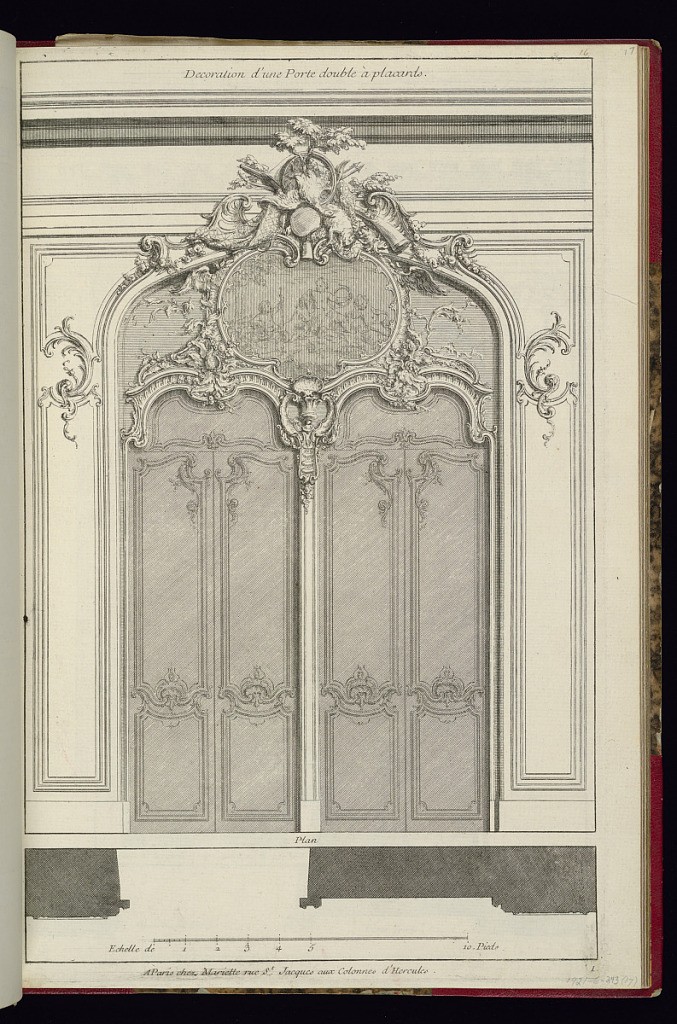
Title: Decoration d'une Porte double à placards.
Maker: Jean Mariette, French, 1660–1742
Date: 1686-1742
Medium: Etching and engraving on laid paper
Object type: Print
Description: Design for a double set of double doors, carved with rocaille molding. Above and between the doors is a panel depicting three putti and a dog in a hunting scene. The doorframe is topped by a trophy with attributes of the hunt. The Plan has a scale bar of ten French feet ("Echelle de 10 Pieds"). The plate is numbered but not signed.